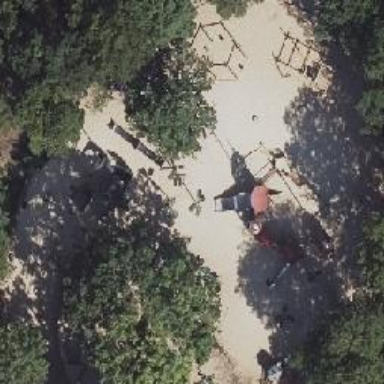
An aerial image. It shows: Playground with bridge.